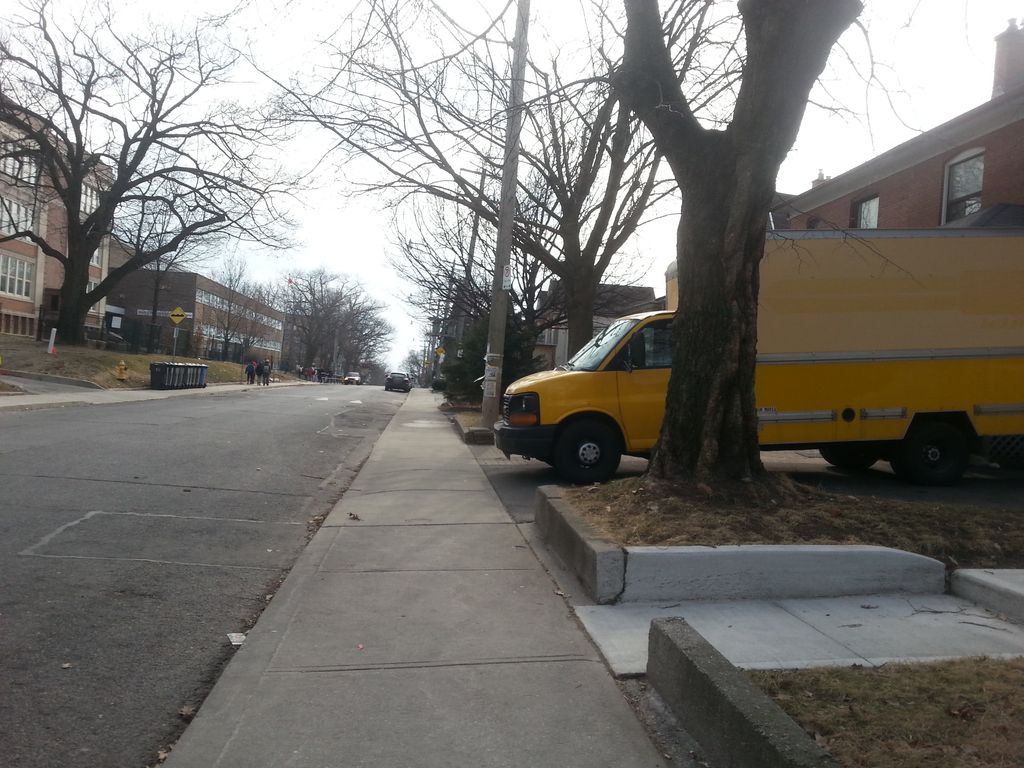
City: toronto